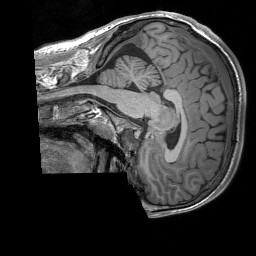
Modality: T1w
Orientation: sagittal
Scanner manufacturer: siemens
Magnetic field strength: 3 T
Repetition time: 1.76 s
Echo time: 0.0022 s